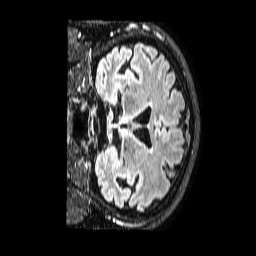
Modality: FLAIR
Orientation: coronal
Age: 63
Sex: male
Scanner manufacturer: philips
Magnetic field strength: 1.5 T
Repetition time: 4.8 s
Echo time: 0.3 s